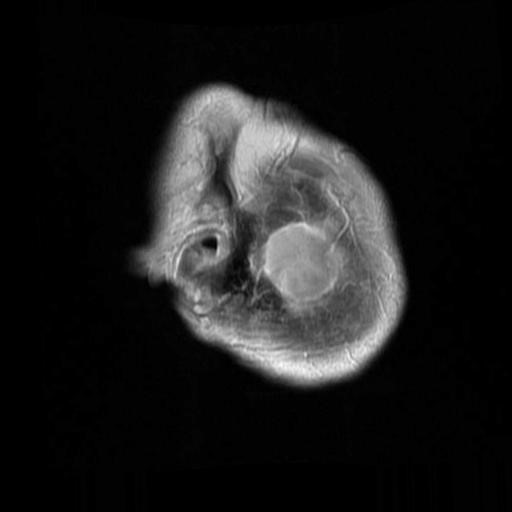
Label: brain_menin